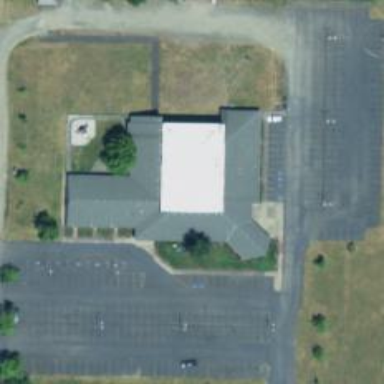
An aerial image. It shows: Parking area with asphalt surface.